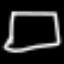
Label: square